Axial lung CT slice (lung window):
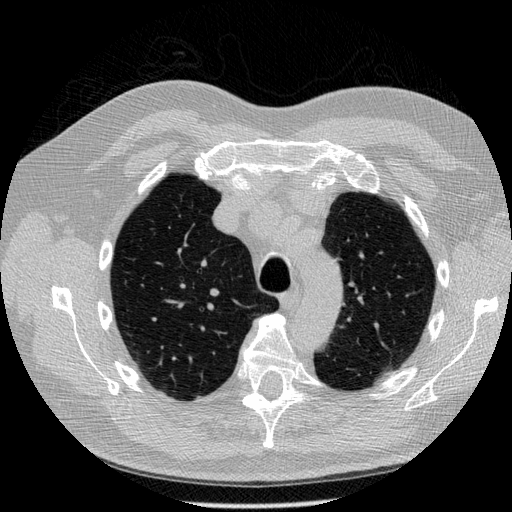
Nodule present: no